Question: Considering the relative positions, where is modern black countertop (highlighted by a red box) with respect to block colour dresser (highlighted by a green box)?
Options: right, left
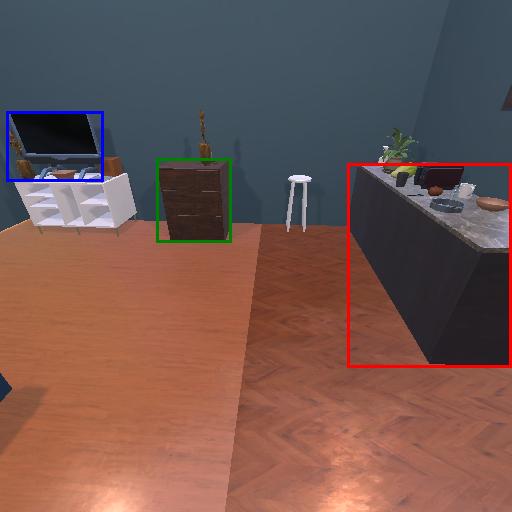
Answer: right